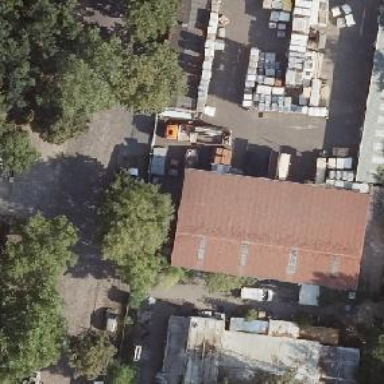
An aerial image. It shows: Commercial building.